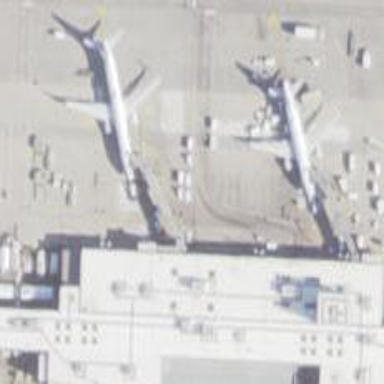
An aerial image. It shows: Airport gate.